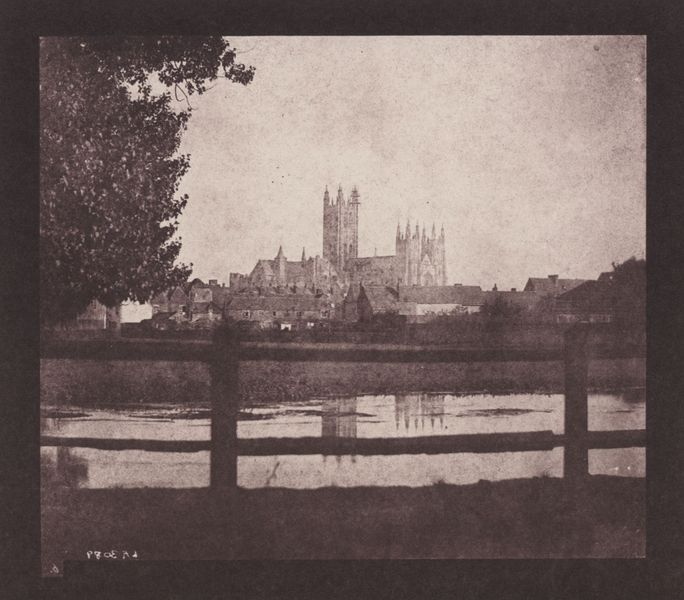
Titel: Kathedrale von Canterbury
Künstler: William Henry Fox Talbot
Standort: Lacock (UK)
Institution: Sammlung Lacock
Schlagwörter: baum, dunkel, himmel, laub, schatten, wasser, bäume, fluss, landschaft, see, stadt, ufer, fenster, frankreich, grau, hell, licht, schwarz, weiss, blick, dach, gebäude, gras, haus, schloss, wiese, zaun, beige, alt, spiegel, bach, dämmerung, ferne, flusslauf, häuser, spiegelung, brücke, gewässer, gitter, kirche, england, gotik, turm, turmspitze, deutschland, ruhig, umrisse, ansicht, spiegelbild, dorf, dächer, giebel, schornsteine, nebel, sepia, geländer, foto, fotografie, glockenturm, türmchen, türme, dom, schwarz weiß, stich, kathedrale, photo, chartres, gotisch, ansiedlung, doppelturm, basilika, maßwerk, stadtbild, vierungsturm, fialen, kirchenbau, köln, doppelturmfassade, fiale, statd, dia, themse, rürme, hag, dtadtbild, spiegelbild der kirche